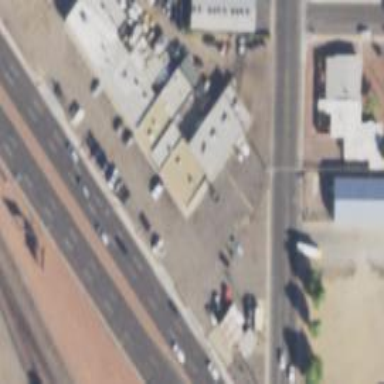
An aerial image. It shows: Convenience shop.